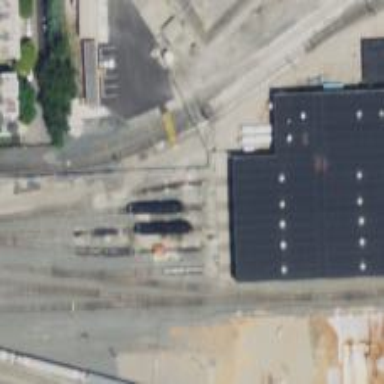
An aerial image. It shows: Railway yard.